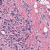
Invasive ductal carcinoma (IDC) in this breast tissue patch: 0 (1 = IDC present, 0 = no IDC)